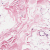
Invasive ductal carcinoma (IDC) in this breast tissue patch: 0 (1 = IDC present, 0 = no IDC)